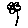
Label: flower